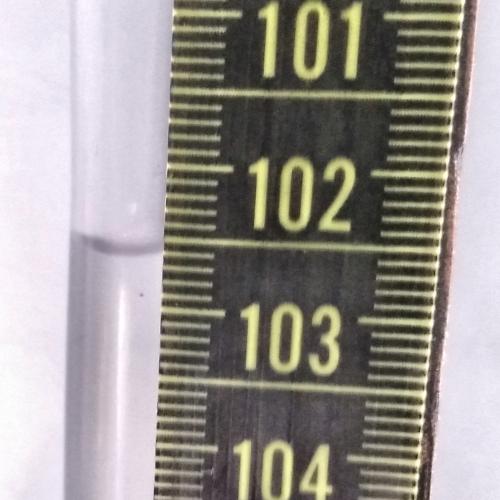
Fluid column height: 102.6 cm